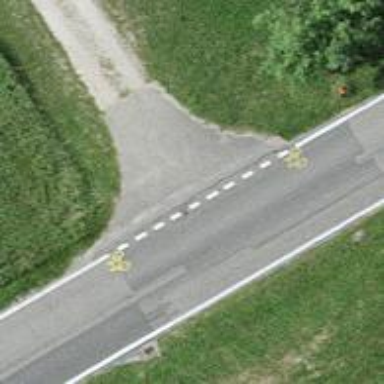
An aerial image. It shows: Tertiary road with shared lane for cyclists marked with pictograms on the left side.